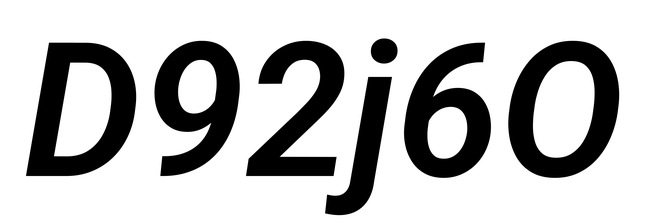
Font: Roboto-Italic_SemiBold_Italic